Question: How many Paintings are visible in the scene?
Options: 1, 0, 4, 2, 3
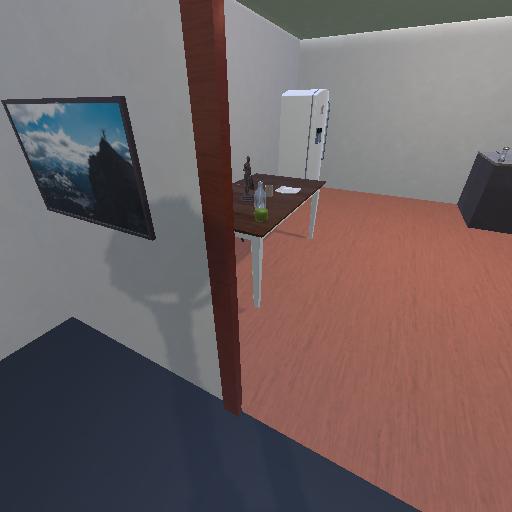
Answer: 1